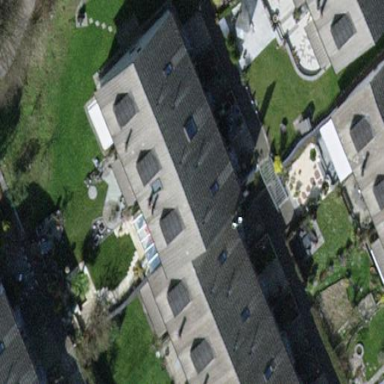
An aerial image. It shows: Semi-detached house.